Question: I'm having some strange problem which I cannot resolve by my self... I have created splash screen (Form3 ~ SplashScreen) using thread, somehow after the application gets to the part
> thread.Abort();
(which actually kills the thread) splash screen stays on the screen until I move mouse on it, or click it somewhere on other form (for instance Form1)... I'm becoming more confused because, this doesn't happen in VS when I run application. The the splash screen is closing properly..., it only happens on the compiled .exe
Program.cs
'''
namespace ICAMReports
{
static class Program
{
[STAThread]
static void Main()
{
Application.EnableVisualStyles();
Application.SetCompatibleTextRenderingDefault(false);
Application.Run(new Form1());
}
}
}
'''
SplashScreen.cs
'''
namespace ICAMReports
{
public partial class SplashScreen : Form
{
public SplashScreen()
{
InitializeComponent();
}
private void timer1_Tick(object sender, EventArgs e)
{
progressBar1.Increment(1);
if (progressBar1.Value == 100)
{
timer1.Stop();
}
}
}
}
'''
Form1.cs
'''
namespace ICAMReports
{
public partial class Form1 : Form
{
public Form1()
{
InitializeComponent();
Thread th = new Thread(new ThreadStart(splashScreen));
th.Start();
Thread.Sleep(3000);
th.Abort();
}
public void splashScreen()
{
Application.Run(new SplashScreen());
}
//this where the rest of code is placed....
}
}
'''
Any clue, why is this happening or how to fix this?
screenshot:
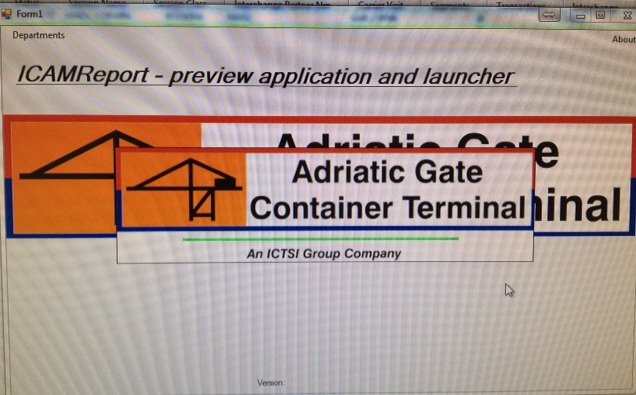
Answer: MSDN says concerning thread.Abort, "Calling this method usually terminates the thread."
There is a countless number of ways you can close out your Splash Screen without using thread.Abort.
Here is one such way to accomplish what it appears you are trying to do.
SplashScreen.cs
'''
namespace ICAMReports
{
public partial class SplashScreen : Form
{
ManualResetEventSlim splashDone;
public SplashScreen(ManualResetEventSlim SplashDone)
{
splashDone=SplashDone;
InitializeComponent();
}
private void timer1_Tick(object sender, EventArgs e)
{
progressBar1.Increment(1);
if (progressBar1.Value == 100)
{
splashDone.Set();
this.Close();
} } } }
'''
Form1.CS
'''
namespace ICAMReports
{
public partial class Form1 : Form
{
ManualResetEventSlim splashDone = new ManualResetEventSlim(false);
public Form1()
{
InitializeComponent();
Thread th = new Thread(new ThreadStart(splashScreen));
th.Start();
splashDone.Wait();
}
public void splashScreen()
{
Application.Run(new SplashScreen(splashDone));
}
//this where the rest of code is placed....
}
}
'''
splashDone.Wait() will accomplish the same thing you were trying to do with the Sleep() but instead you should use your loading Bar in your Splash Screen to tell you when to end the thread. Actually in this scenario it really doesn't make any sense to have the splash Screen on a separate thread because the sleep/wait will pause the main form from loading anything until the Splash Screen is finished. Suppose you had resource intensive things in your Form1 that you wanted to load while the Splash Screen is distracting the user. You would do something like this instead of just pausing the Form1 entirely(since the entire point of using a separate thread is that they both run simultaneously.
SplashScreen.cs
'''
namespace ICAMReports
{
public partial class SplashScreen : Form
{
Form parent;
delegate void show();
public SplashScreen(Form Parent)
{
parent=Parent;
InitializeComponent();
}
private void timer1_Tick(object sender, EventArgs e)
{
progressBar1.Increment(1);
if (progressBar1.Value == 100)
{
parent.Invoke(new show(()=>{parent.Opacity=100;}));
this.Close();
} } } }
'''
Form1.CS
'''
namespace ICAMReports
{
public partial class Form1 : Form
{
public Form1()
{
InitializeComponent();
Thread th = new Thread(new ThreadStart(splashScreen));
th.Start();
this.Opacity=0;
}
public void splashScreen()
{
Application.Run(new SplashScreen(this));
}
//this where the rest of code is placed....
}
}
'''
edit: Responding to loading bar animation
The loading bar will move and look different depending on the version and settings of Windows you are using. You can't use a Thread.Sleep to let the loading bar catch up because it pauses the loadingBar1 animation. You need to give your loading bar about ~10% to catch up(adjust it as needed) this should fix your problem of the loading bar animation.
'''
int i = 0;
private void timer1_Tick(object sender, EventArgs e)
{
if(i++<100)progressBar1.Value++;
if (i == 110)
{
splashDone.Set();
this.Close();
}
}
'''